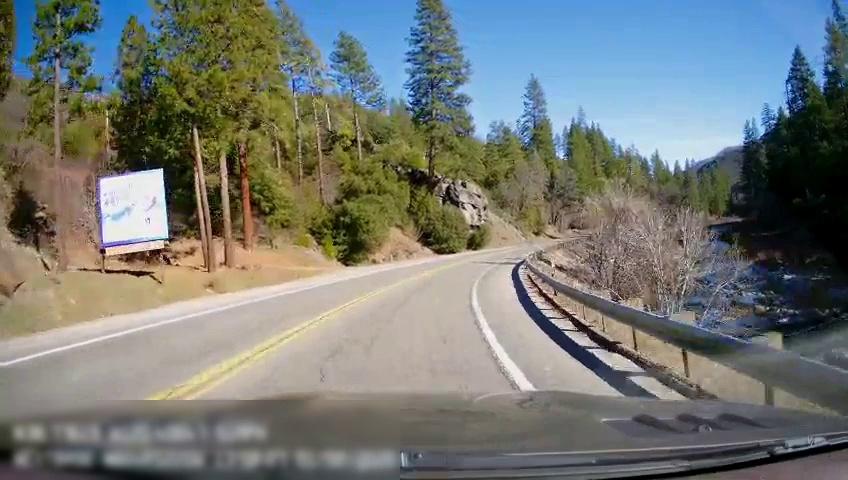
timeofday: Day
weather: Sunny
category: Drivable Space
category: Drivable Space
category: Lanes | Opposite Lane
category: Lanes | Current Lane
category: Lanes | Opposite Lane
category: Lanes | Current Lane